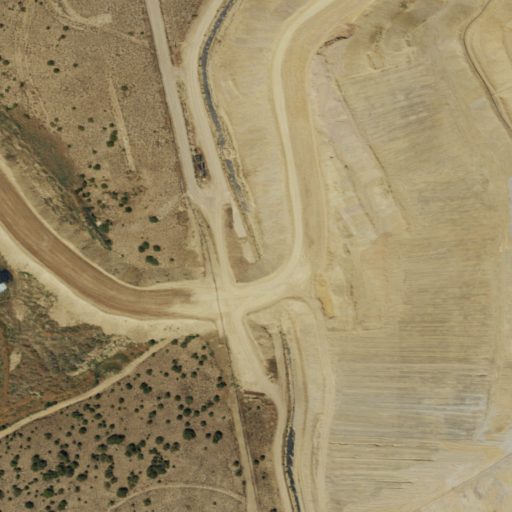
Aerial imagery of gap in Nevada named Weaver Saddle containing shrub, barren land, and evergreen forest